Interaction volume radius: 5 \u00c5
Interaction volume height: 15 \u00c5
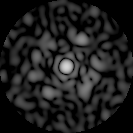
Disorder parameter: 0.7723